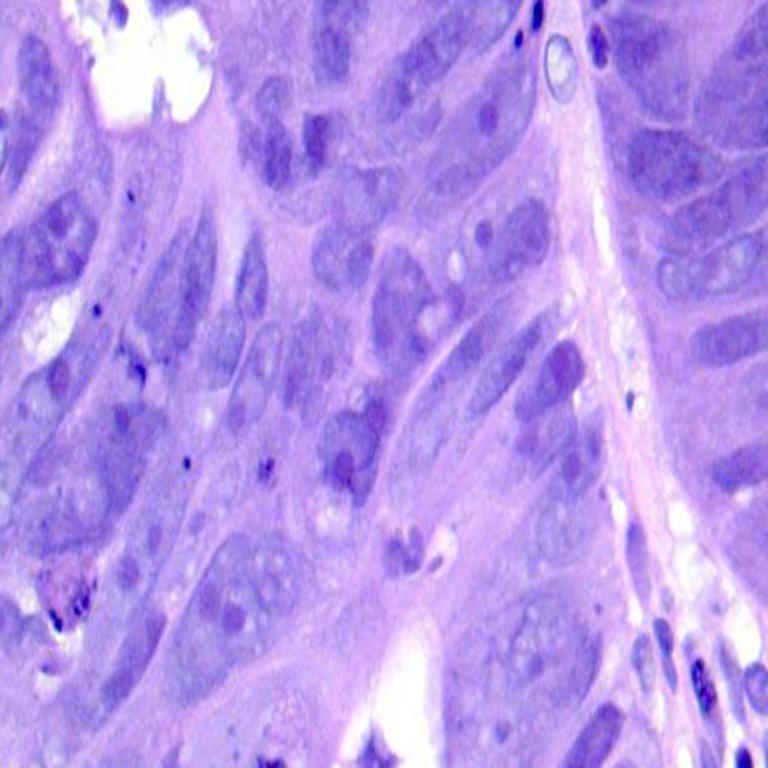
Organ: colon
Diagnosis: adenocarcinomas